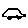
Label: car